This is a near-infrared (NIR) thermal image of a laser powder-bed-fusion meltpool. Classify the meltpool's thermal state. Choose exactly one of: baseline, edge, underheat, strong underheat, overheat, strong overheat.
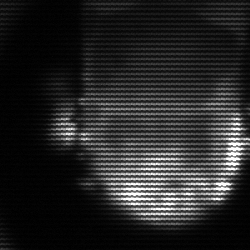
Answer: baseline